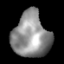
Tissue: lung
Cell type: T cells
Senescence score: 0.1848
Nuclear area (px): 1600
Mean DAPI intensity: 144.216